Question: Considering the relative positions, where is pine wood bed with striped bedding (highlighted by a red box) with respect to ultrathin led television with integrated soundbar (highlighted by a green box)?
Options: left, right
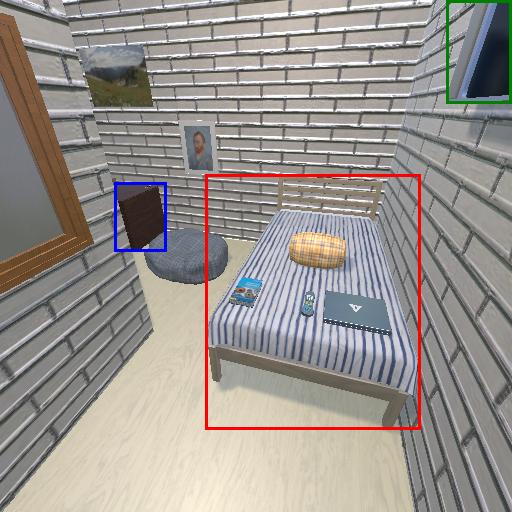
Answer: left